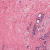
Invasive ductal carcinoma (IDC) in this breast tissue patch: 1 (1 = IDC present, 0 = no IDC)